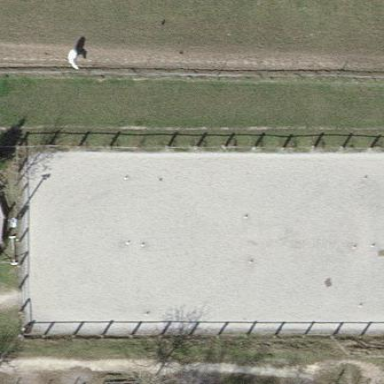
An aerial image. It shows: Area designated for horse riding.